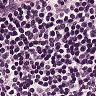
Metastatic tissue present: no